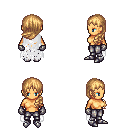
a pixel art fantasy rpg character, female body template, human, tanned skin, white tattered cape, metal pants, light blonde left-swept hairstyle, metal gloves, metal boots, four views (front, back, left, right), 2x2 character sprite sheet, small pixel art, hard edges, no anti-aliasing